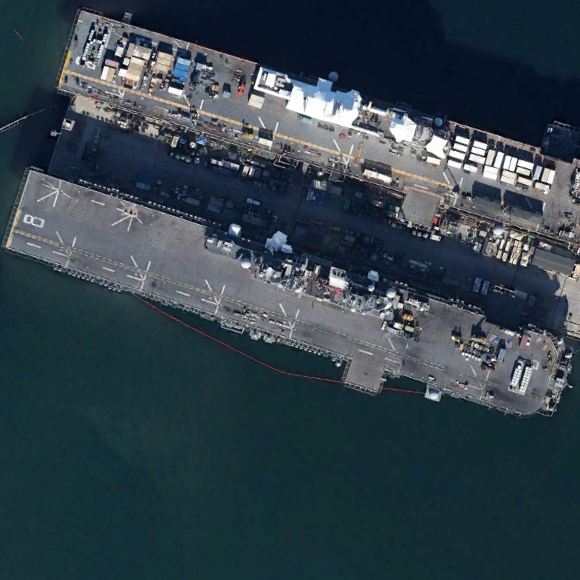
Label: assault